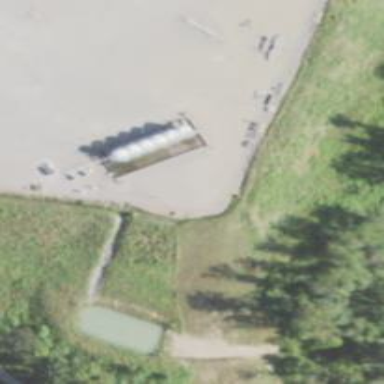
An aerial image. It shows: Storage tank with man-made structure.